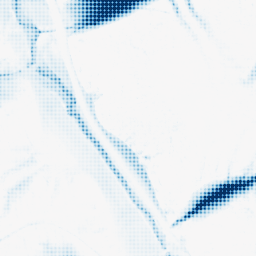
Category: morphological
Decomposition family: morphological_ellipse
Decomposition parameters: operation: closing
width: 50
height: 50
Upsampling method: sinc_blackman
Upsampling parameters: scale: 8
kernel_size: 8
Upsampling scale: 8